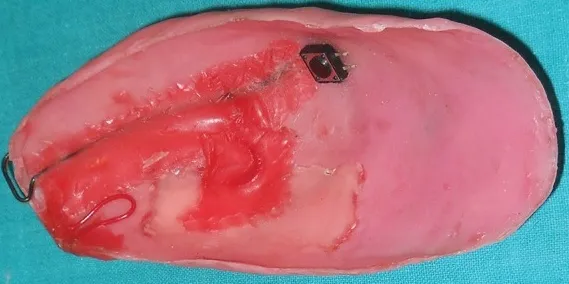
Acrylic elbow guard with switch button on the inner surface of the acrylic elbow guard.
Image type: medical_photograph (other_medical_photograph)